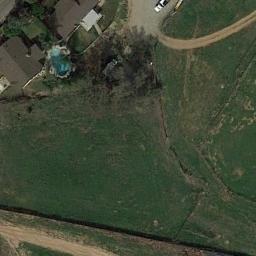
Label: meadow